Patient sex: M
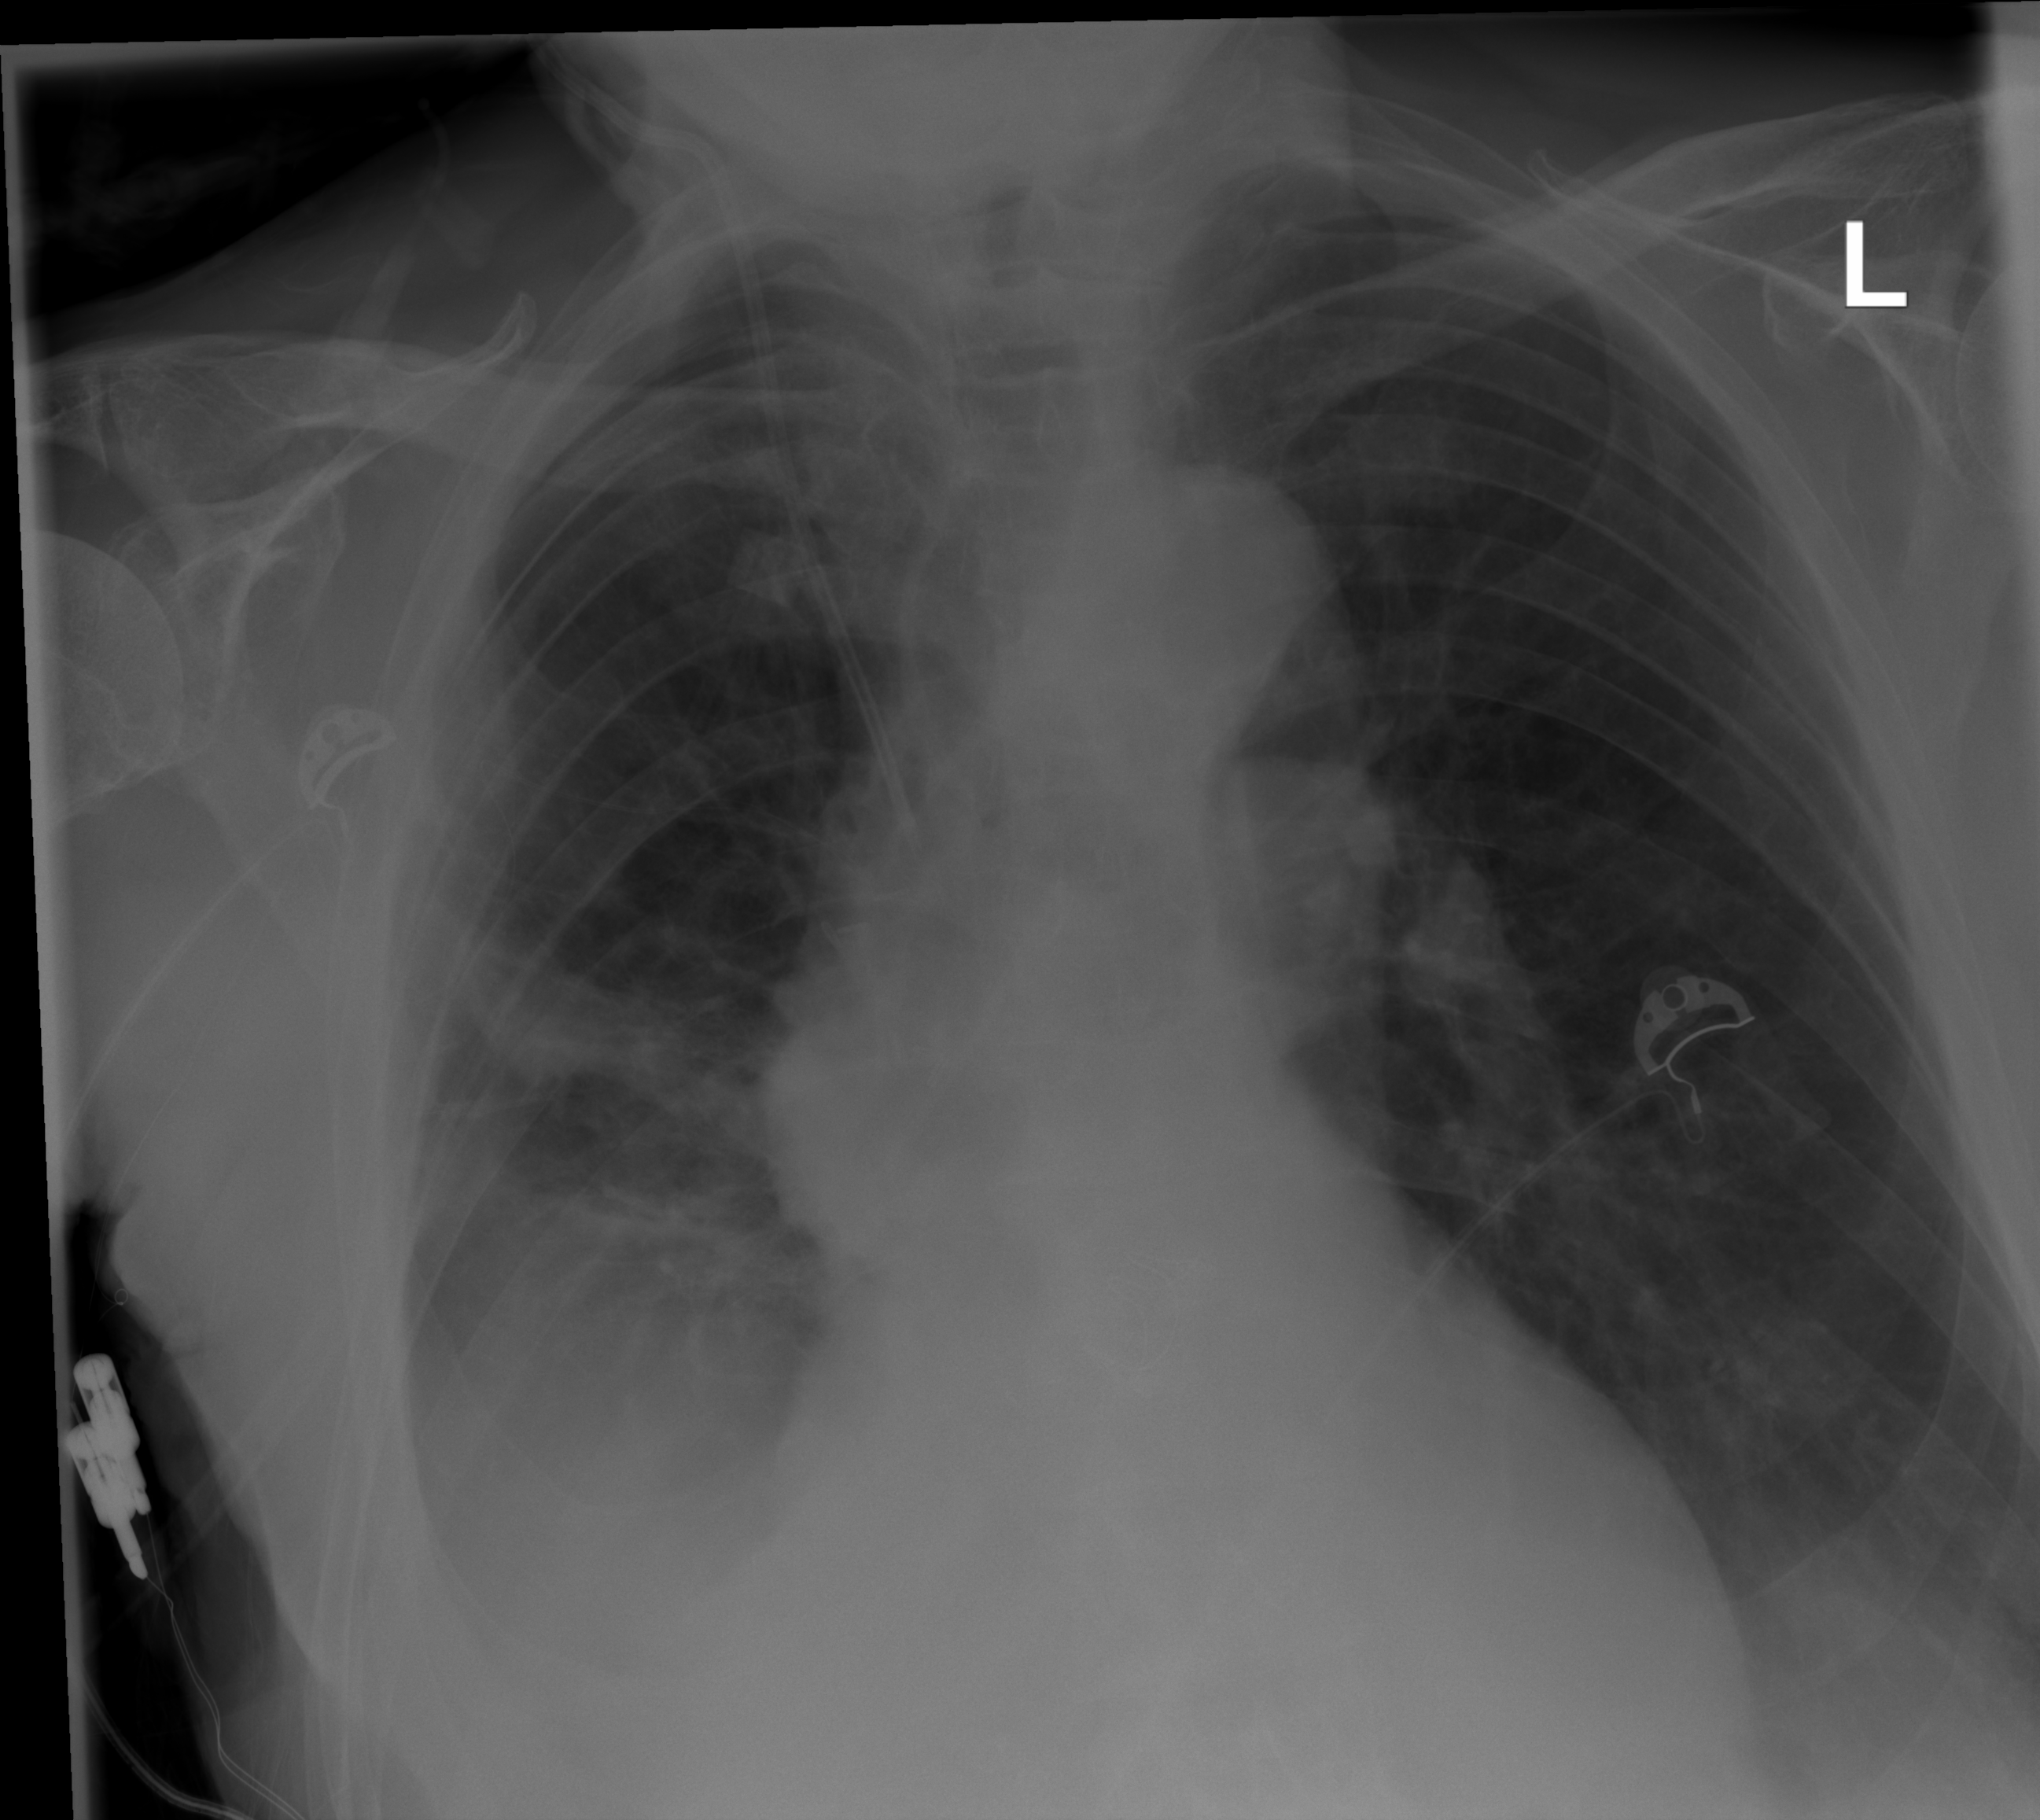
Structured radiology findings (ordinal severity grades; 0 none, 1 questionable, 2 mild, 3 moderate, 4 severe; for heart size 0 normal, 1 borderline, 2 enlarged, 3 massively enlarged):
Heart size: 2
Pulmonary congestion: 0
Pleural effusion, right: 2
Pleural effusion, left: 0
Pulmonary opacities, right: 0
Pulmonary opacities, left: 0
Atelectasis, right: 2
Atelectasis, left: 0